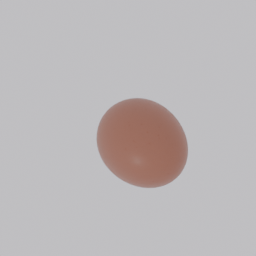
Label: nature